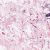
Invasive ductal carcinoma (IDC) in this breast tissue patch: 0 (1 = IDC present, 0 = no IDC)